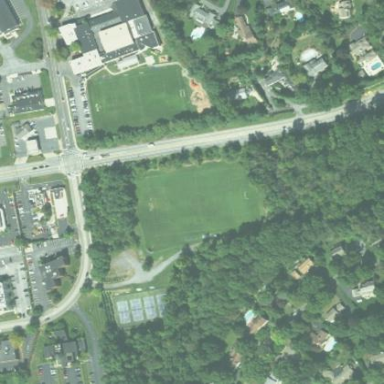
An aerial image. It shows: Soccer pitch designated for leisure and sports activities.